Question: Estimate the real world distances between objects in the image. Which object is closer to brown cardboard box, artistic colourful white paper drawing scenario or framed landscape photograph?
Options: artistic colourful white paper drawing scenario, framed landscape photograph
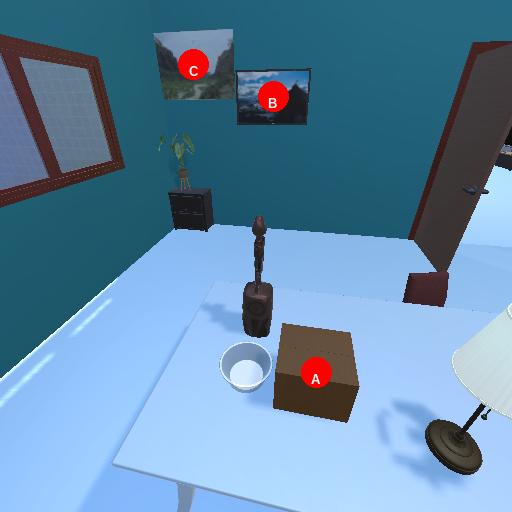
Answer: artistic colourful white paper drawing scenario